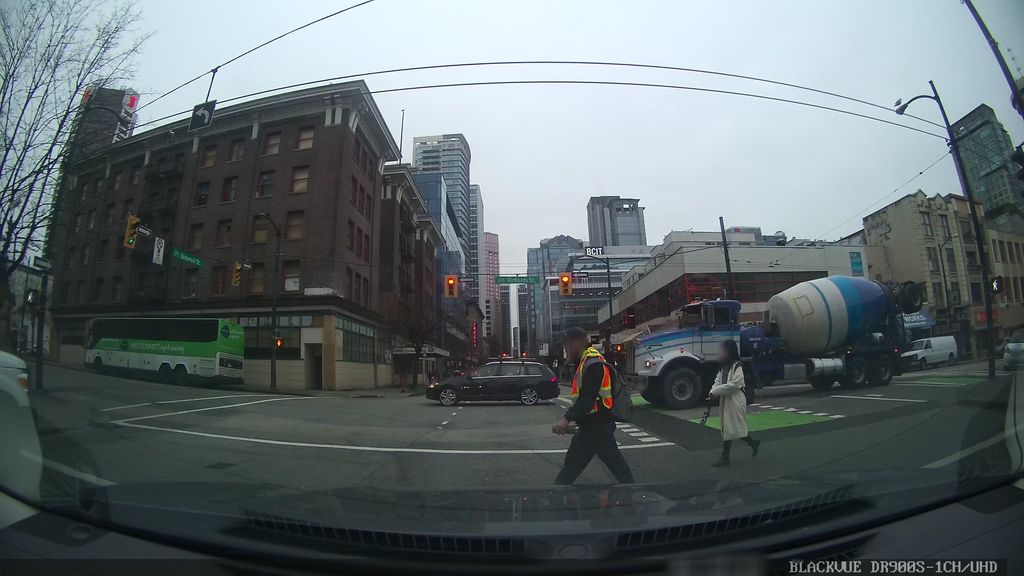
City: vancouver